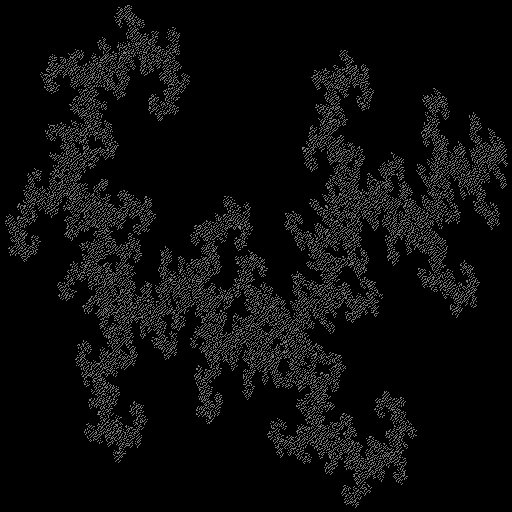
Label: a2